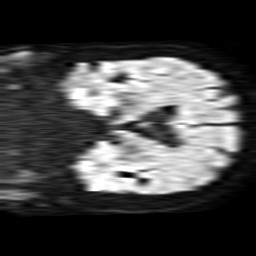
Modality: TRACE
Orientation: coronal
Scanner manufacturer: philips
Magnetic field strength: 1.5 T
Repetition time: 3.641 s
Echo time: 0.09255 s